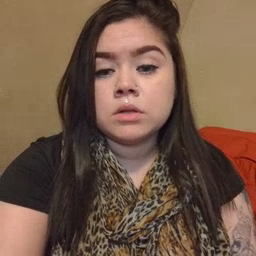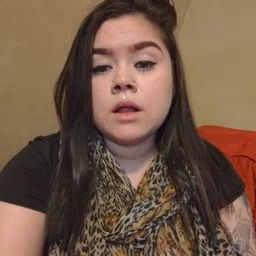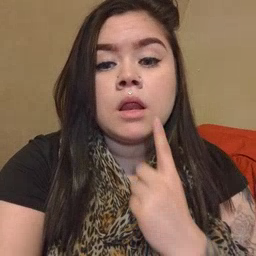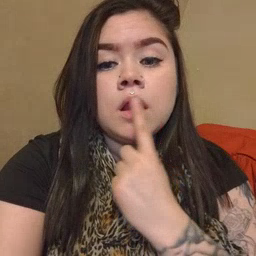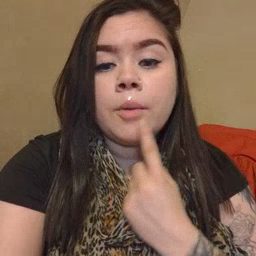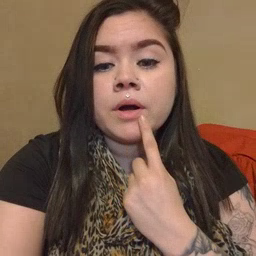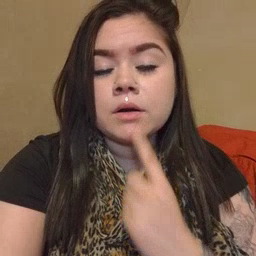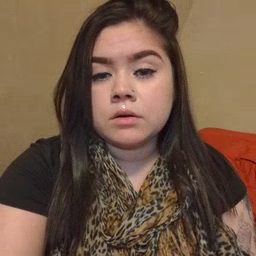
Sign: lips